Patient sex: M
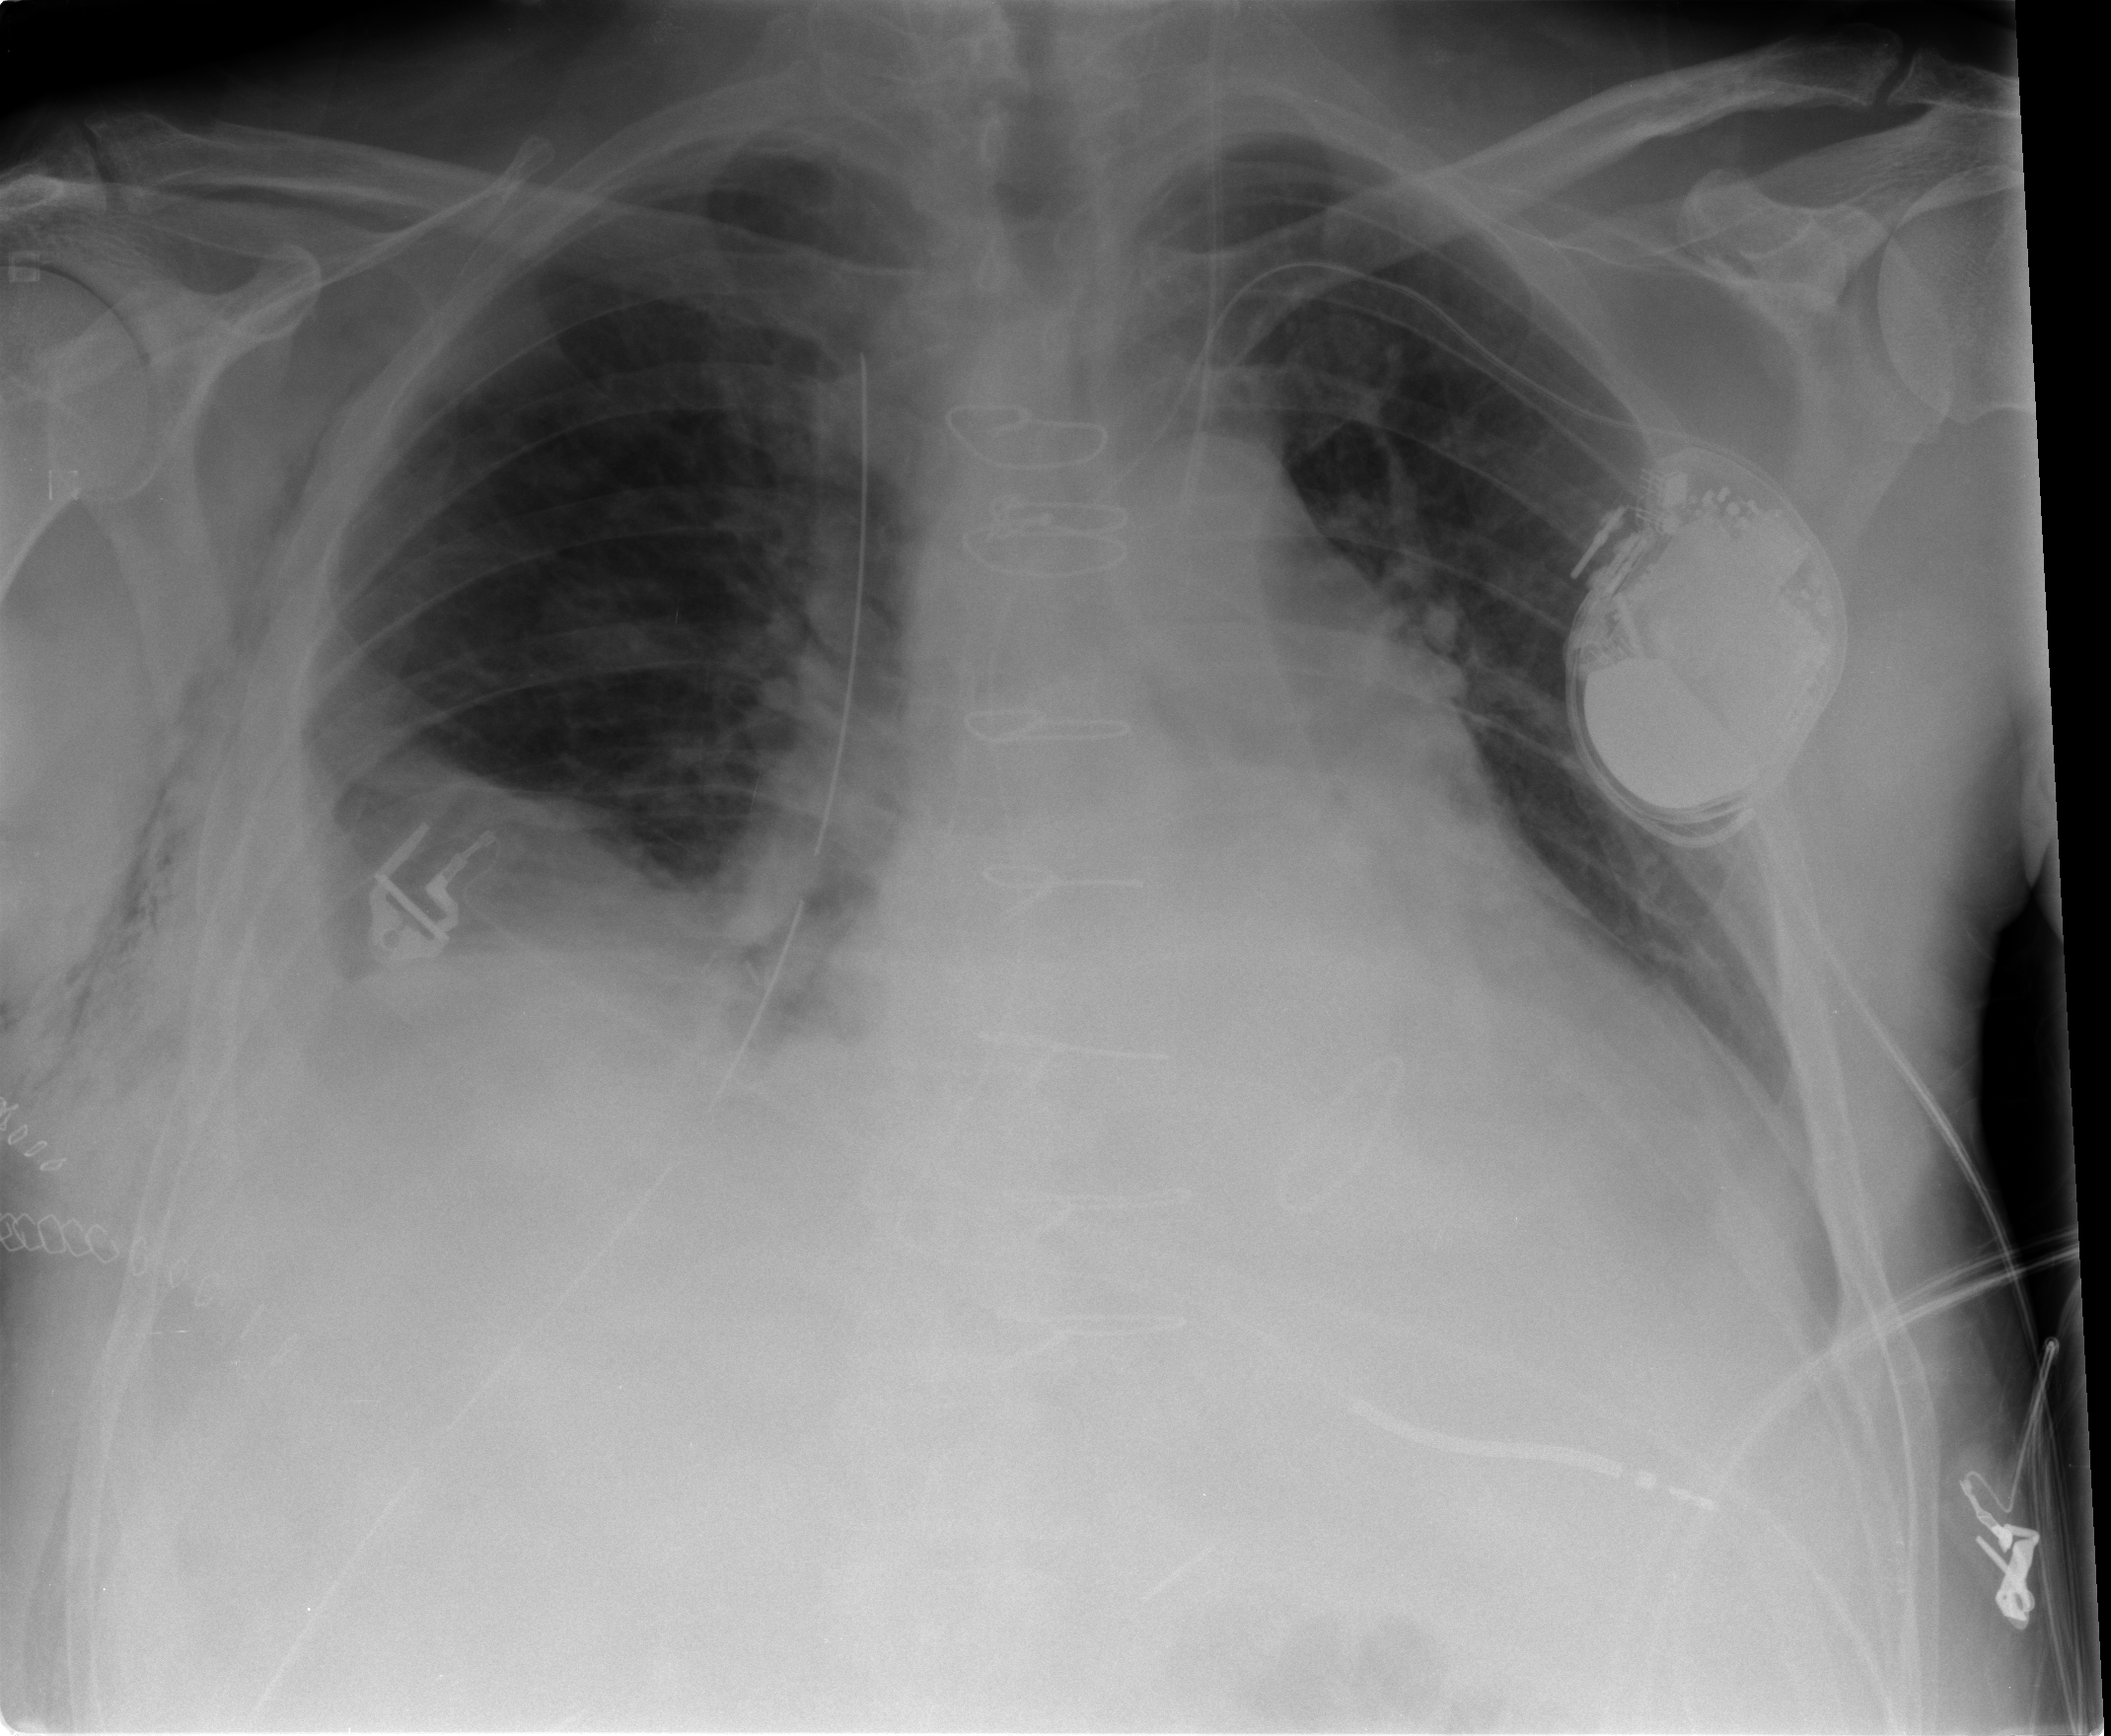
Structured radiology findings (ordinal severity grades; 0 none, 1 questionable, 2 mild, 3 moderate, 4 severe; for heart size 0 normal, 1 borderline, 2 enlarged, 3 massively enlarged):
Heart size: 2
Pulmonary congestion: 0
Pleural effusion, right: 2
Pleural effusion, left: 1
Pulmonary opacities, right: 0
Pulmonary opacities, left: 0
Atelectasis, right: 3
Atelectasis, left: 2